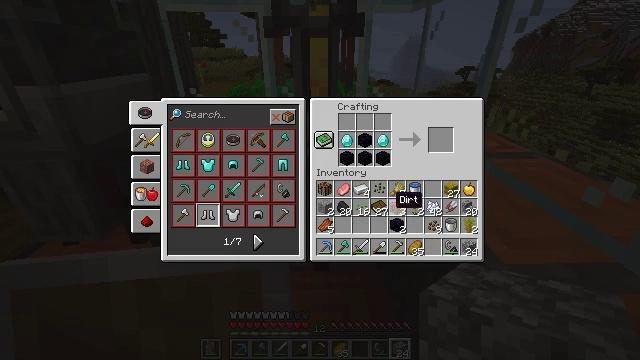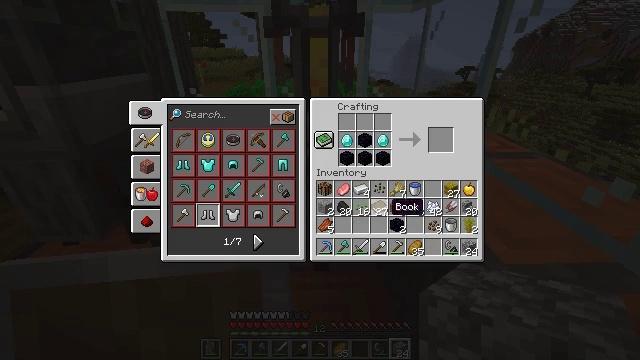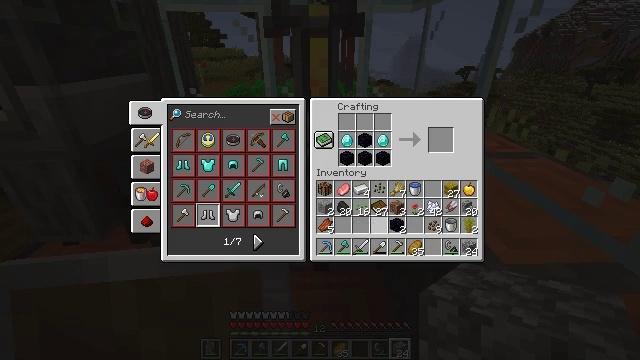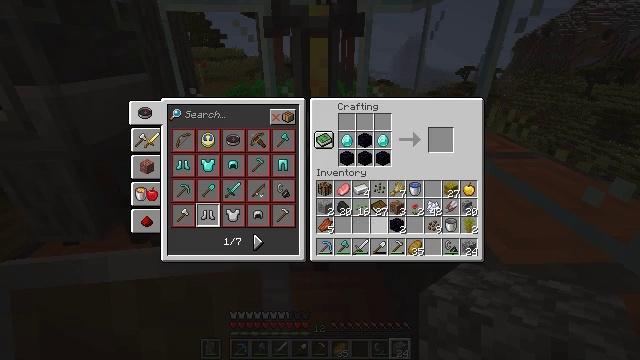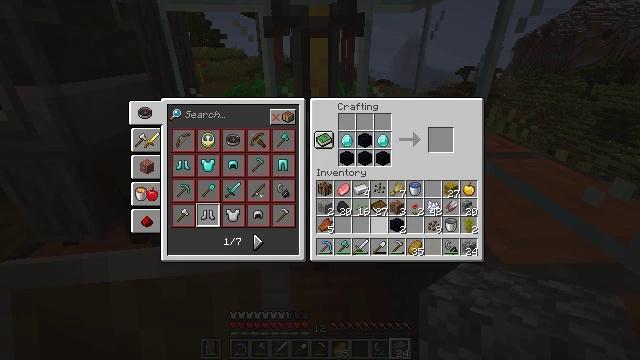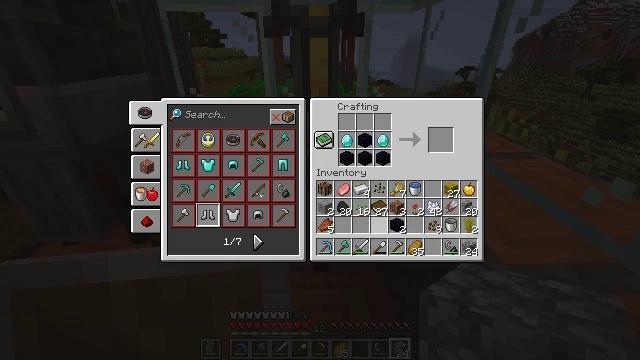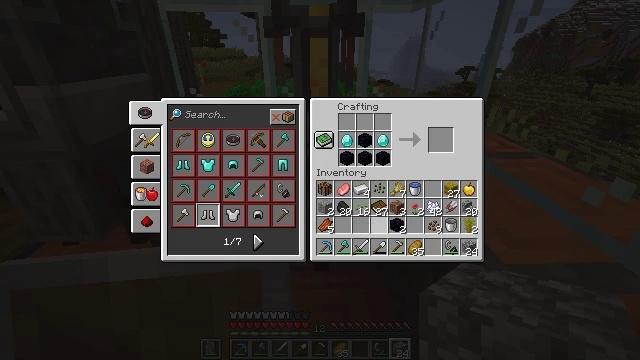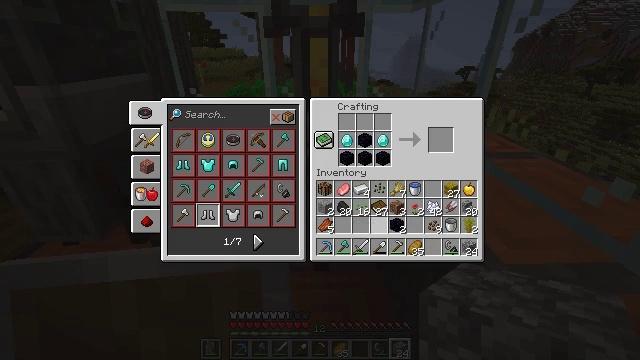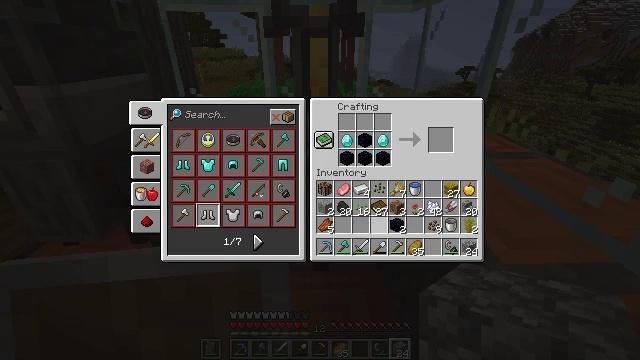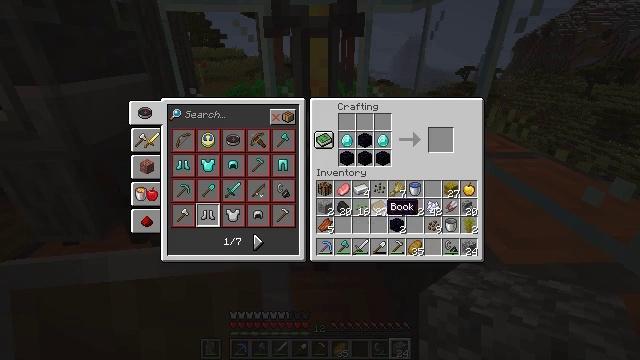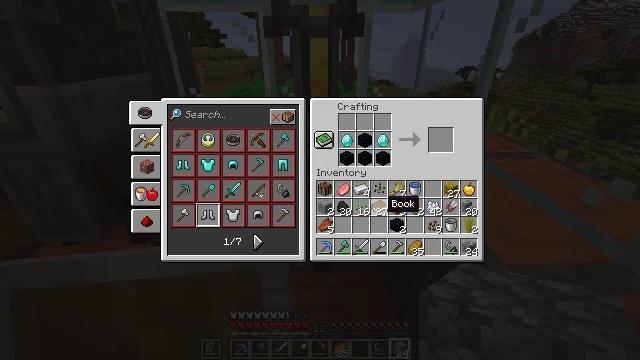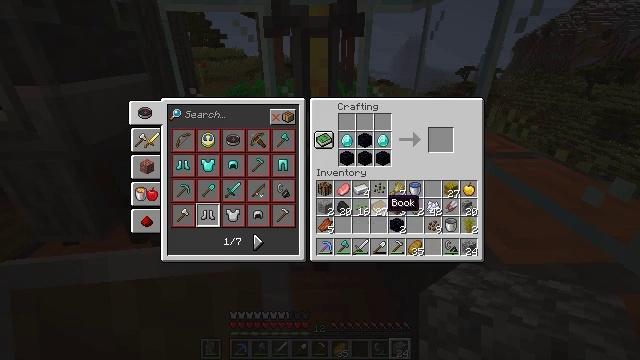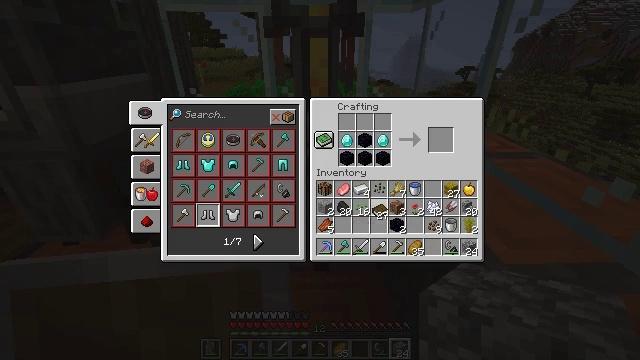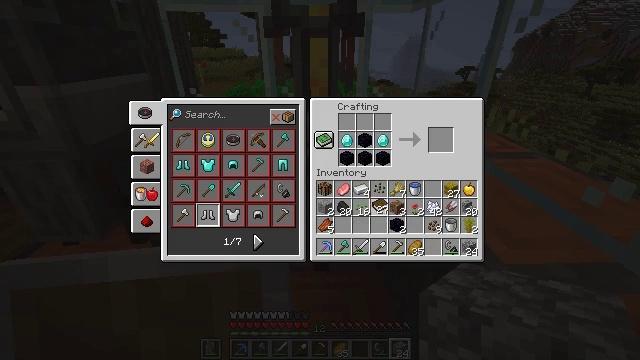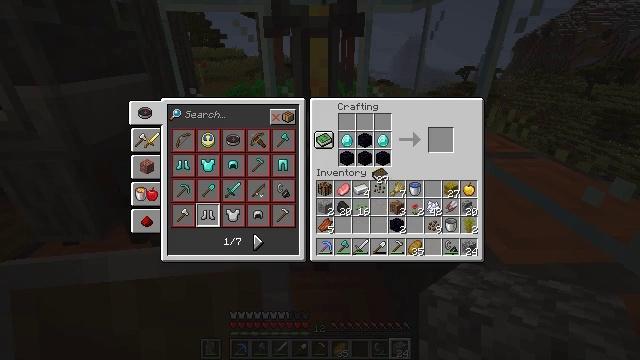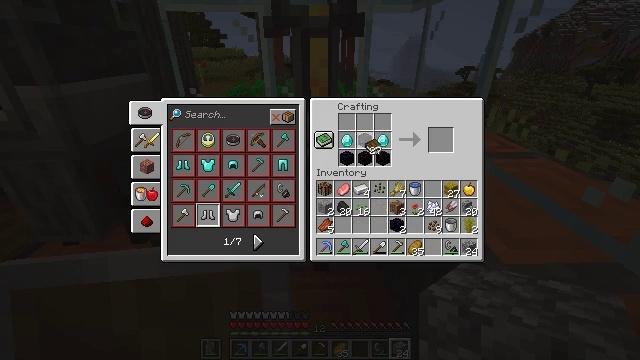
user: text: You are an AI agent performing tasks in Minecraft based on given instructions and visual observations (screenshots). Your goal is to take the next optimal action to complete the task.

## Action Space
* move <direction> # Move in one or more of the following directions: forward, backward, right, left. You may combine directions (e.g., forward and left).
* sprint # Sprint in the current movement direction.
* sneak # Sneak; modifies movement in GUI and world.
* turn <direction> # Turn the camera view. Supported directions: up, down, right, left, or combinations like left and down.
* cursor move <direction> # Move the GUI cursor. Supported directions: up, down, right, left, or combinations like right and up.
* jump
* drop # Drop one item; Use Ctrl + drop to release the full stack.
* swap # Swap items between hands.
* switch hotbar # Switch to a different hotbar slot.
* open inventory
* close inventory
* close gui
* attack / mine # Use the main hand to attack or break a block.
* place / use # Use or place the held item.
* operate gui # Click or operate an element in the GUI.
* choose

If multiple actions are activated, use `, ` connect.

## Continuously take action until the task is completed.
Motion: motion action
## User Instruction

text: Make sure you have the right materials to craft an enchanting table.
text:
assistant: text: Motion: cursor move down
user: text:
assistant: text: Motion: no_op
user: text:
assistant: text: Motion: no_op
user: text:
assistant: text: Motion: no_op
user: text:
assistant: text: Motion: no_op
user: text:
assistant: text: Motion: operate gui
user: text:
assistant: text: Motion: operate gui
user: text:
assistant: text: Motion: no_op
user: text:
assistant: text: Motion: cursor move up
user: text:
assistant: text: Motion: no_op
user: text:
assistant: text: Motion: no_op
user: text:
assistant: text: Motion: operate gui
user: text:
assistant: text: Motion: operate gui
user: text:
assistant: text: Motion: cursor move up
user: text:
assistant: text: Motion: cursor move left and up
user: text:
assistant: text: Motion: cursor move up
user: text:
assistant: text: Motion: no_op
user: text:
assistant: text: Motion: no_op
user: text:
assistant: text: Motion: no_op
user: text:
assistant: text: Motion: choose
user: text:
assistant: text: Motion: choose
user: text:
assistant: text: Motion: choose
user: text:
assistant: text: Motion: no_op
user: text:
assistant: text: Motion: cursor move down
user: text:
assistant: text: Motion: cursor move down
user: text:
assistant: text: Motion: cursor move down
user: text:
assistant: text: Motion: cursor move down
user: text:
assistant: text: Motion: no_op
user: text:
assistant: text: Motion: no_op
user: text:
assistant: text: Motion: no_op